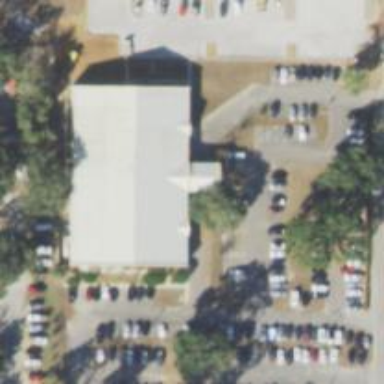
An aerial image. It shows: Parking space is available.